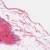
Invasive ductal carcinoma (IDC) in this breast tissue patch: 0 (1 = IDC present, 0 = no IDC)